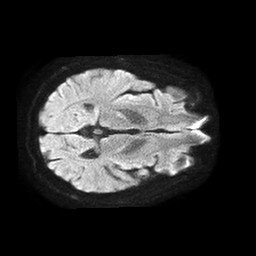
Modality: TRACE
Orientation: axial
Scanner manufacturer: philips
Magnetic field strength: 1.5 T
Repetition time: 4.6 s
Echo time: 0.08517 s